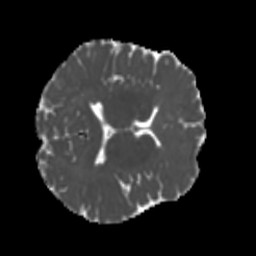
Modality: MD
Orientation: axial
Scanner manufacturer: siemens
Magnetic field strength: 3 T
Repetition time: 4 s
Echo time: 0.0594 s